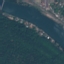
Land use / land cover: River